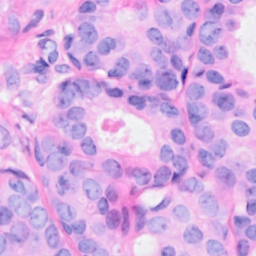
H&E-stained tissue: Breast